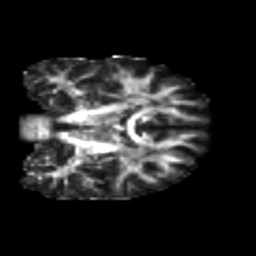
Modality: FA
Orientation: coronal
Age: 24
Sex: male
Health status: healthy
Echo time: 0.074 s